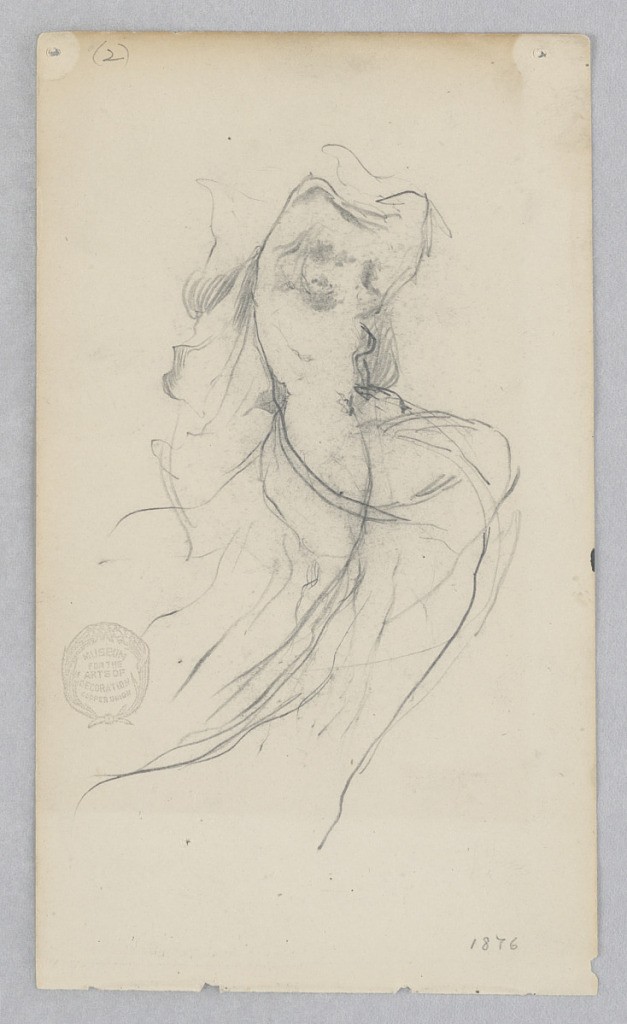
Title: Figure
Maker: Robert Frederick Blum, American, 1857–1903
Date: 1876
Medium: Graphite on wove paper
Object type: Drawing
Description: Front three-quarter view of female figure with arms crossed overhead.